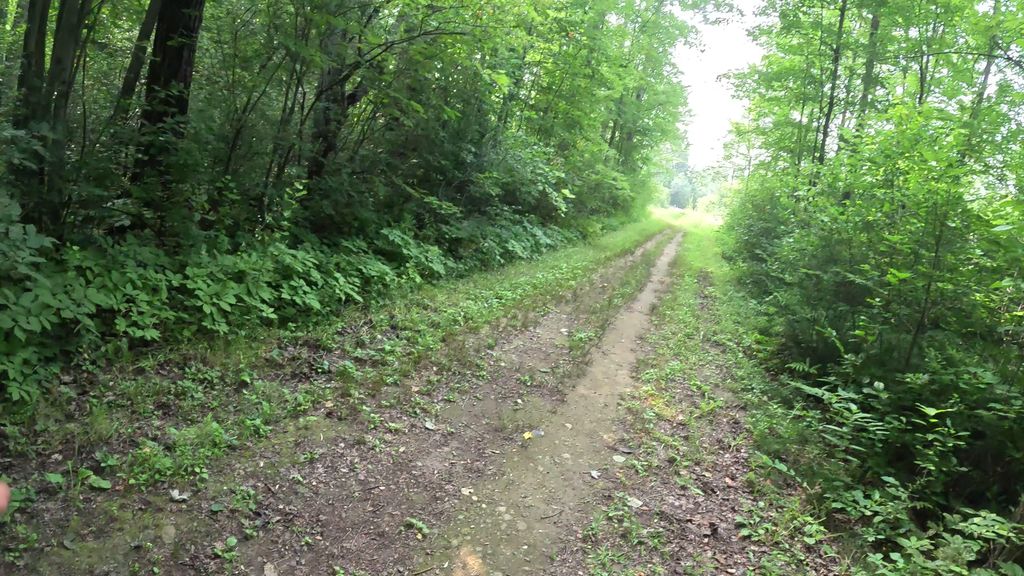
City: ottawa-gatineau